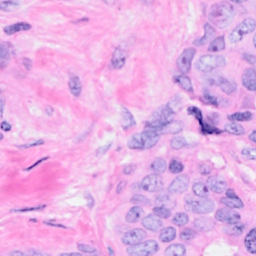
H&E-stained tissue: Breast